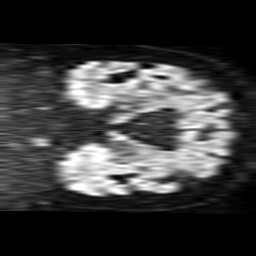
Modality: TRACE
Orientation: coronal
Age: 61
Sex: female
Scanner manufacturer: philips
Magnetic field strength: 1.5 T
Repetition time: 3.689 s
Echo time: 0.09411 s